Interaction volume radius: 10 \u00c5
Interaction volume height: 15 \u00c5
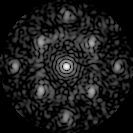
Disorder parameter: 0.4758